Brain MRI, t2w sequence, axial 2D slice.
Patient: age 44, sex F, weight 95 kg, height 1.95 m
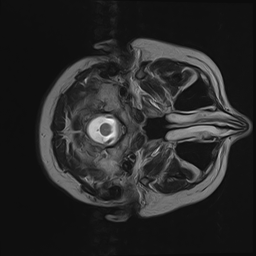